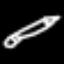
Label: pencil